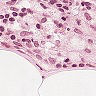
Metastatic tissue present: no